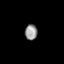
Tissue: prostate
Cell type: Myeloid cells
Senescence score: 0.7234
Nuclear area (px): 186
Mean DAPI intensity: 151.204